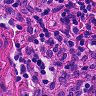
Metastatic tissue present: no